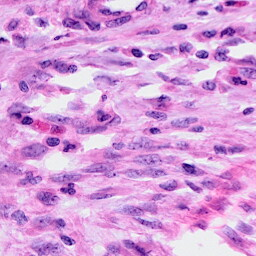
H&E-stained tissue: Cervix